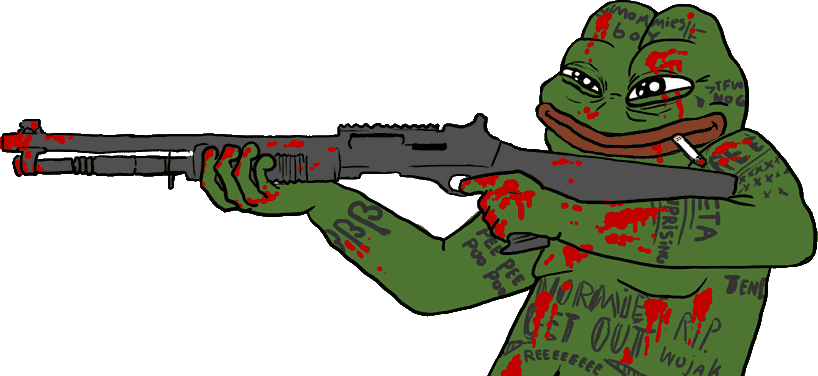
Label: 5_Pepe